Question: I followed the steps provided in the Zxing project. I have created a single button to scan a barcode. I am using emulator in Eclipse and I am having a webcam(according to the suggestion of @Sean Owen) which would do the image capture for me. While running the project after I click the scan button a prompt's asking whether I want to install an existing separate app named Barcode Scanner which is needed to begin the scan process. So, as soon as I choose the yes option the project crashes and shows that the application stopped working. Also I am having the following error in LogCat. Any help would be appreciated.

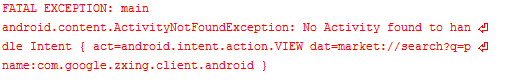
Answer: Its simple I guess. You don't have the Google Play app installed on your device. Either try to install it or find a device which has one installed.